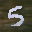
Label: 5